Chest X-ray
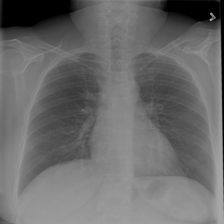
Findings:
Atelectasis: negative
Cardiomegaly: negative
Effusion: negative
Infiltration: positive
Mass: negative
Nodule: negative
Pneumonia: negative
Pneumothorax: negative
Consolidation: negative
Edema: negative
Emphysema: negative
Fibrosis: negative
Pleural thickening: negative
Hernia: negative